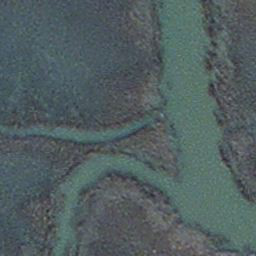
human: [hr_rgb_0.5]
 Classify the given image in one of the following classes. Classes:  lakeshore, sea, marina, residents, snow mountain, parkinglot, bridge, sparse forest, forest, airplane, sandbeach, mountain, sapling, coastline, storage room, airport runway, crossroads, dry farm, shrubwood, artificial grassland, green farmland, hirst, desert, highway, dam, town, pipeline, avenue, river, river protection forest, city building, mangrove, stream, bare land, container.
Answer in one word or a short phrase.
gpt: stream